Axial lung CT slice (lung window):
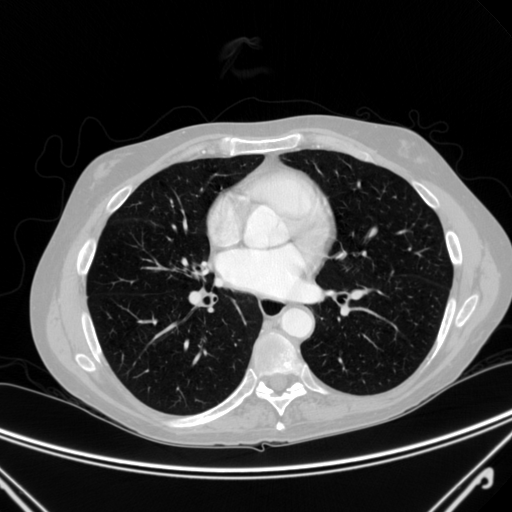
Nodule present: no